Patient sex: M
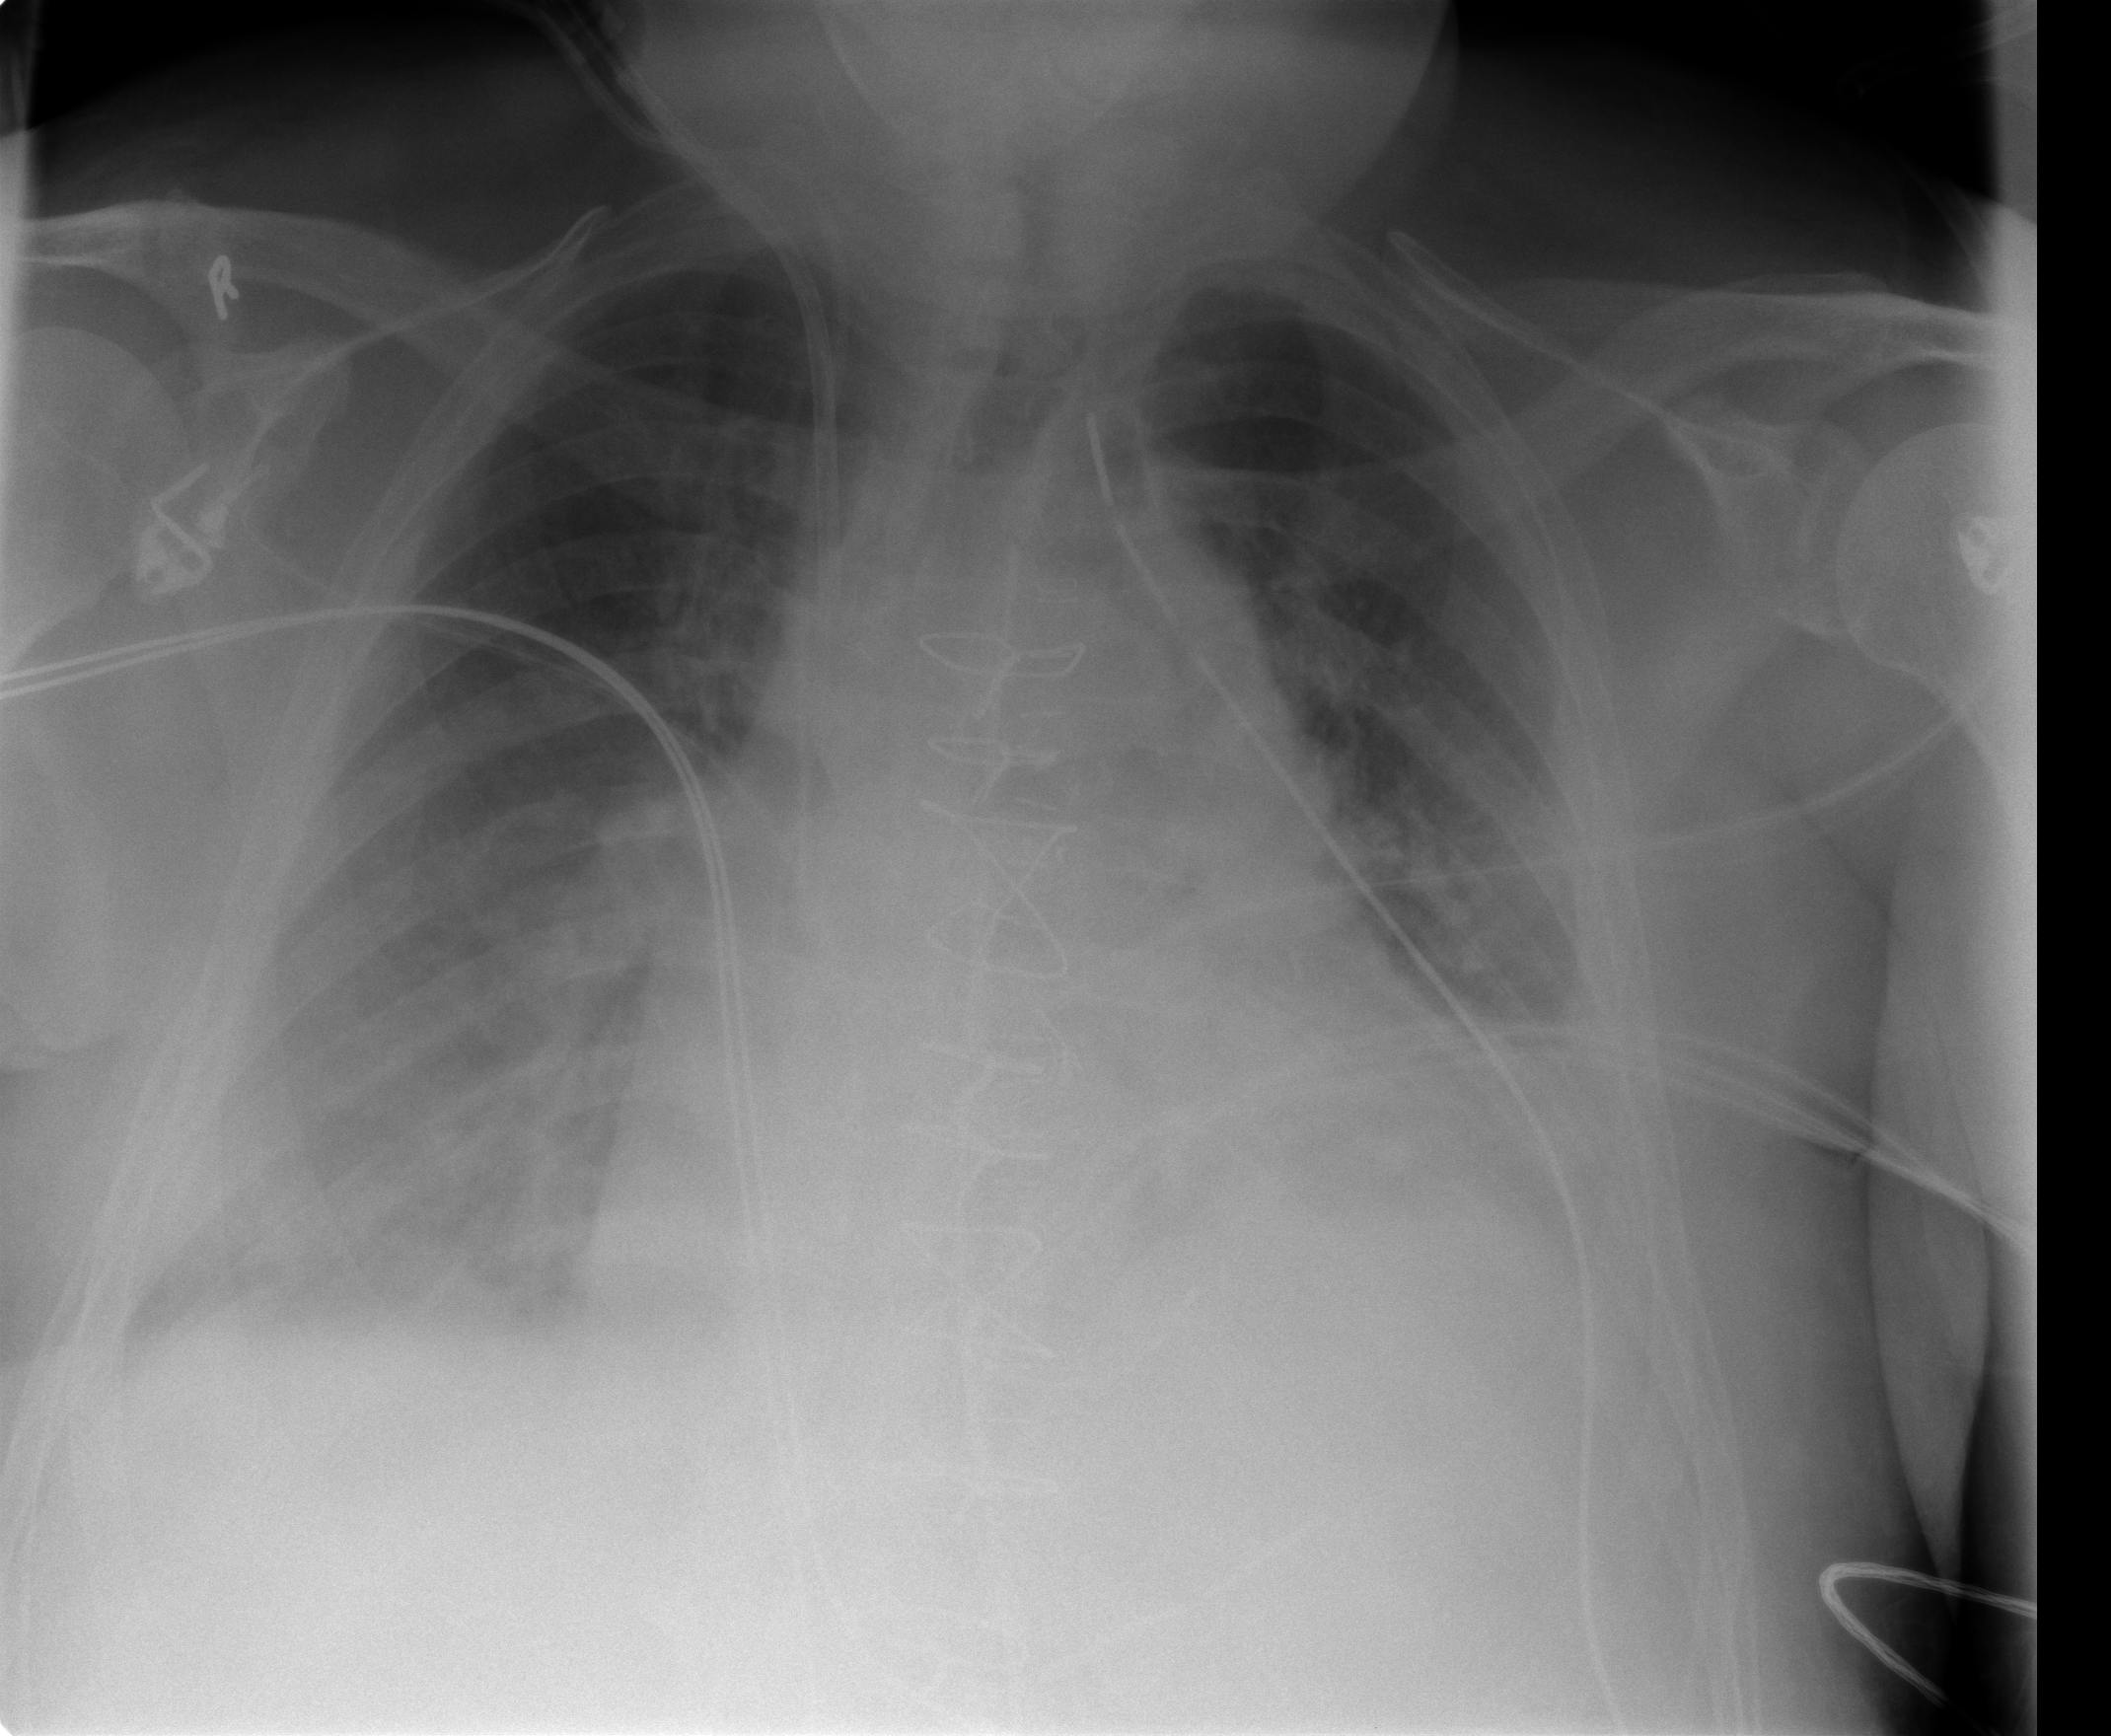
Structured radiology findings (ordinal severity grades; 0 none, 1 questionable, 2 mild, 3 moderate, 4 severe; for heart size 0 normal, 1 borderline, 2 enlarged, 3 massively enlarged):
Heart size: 2
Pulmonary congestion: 2
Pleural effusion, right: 1
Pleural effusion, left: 2
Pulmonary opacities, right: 0
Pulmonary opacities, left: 0
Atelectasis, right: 1
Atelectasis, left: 2